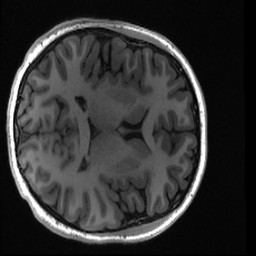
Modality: T1w
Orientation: axial
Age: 19
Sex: female